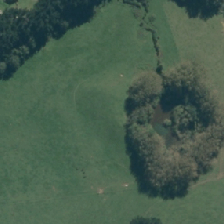
Land cover: shortrotation_cropland